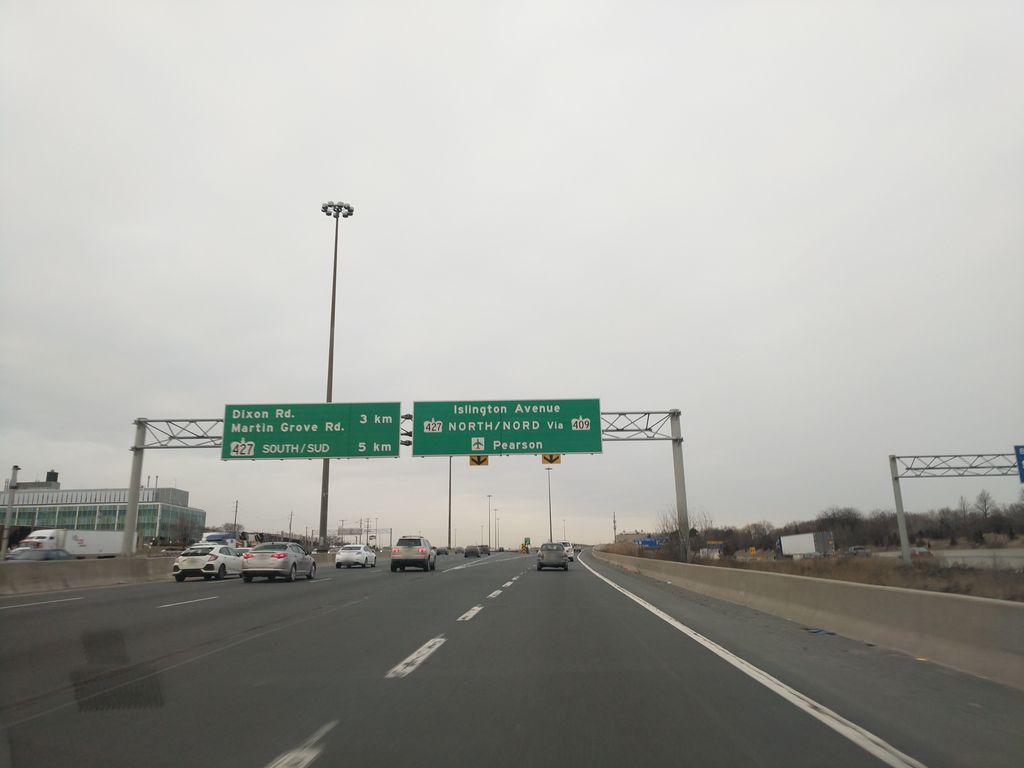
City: toronto